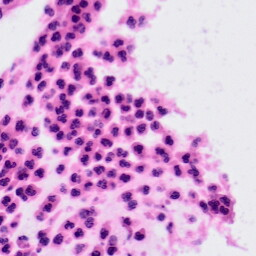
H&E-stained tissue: Colon